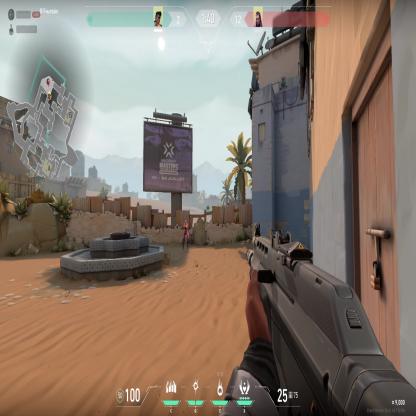
Label: enemy